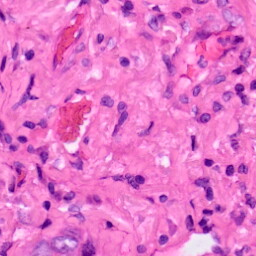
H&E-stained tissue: Lung